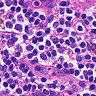
Metastatic tissue present: no